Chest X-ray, PA view. Patient: 52 years old, sex M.
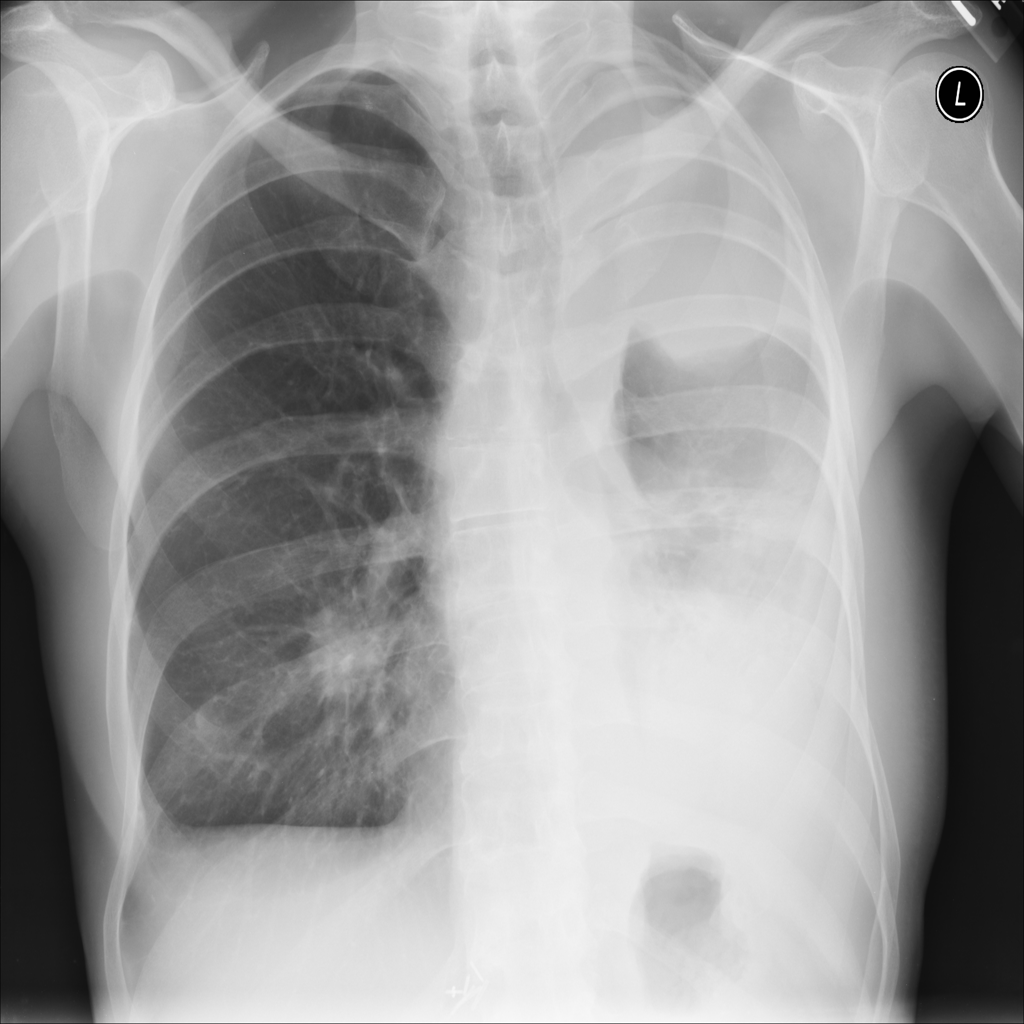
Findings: Effusion